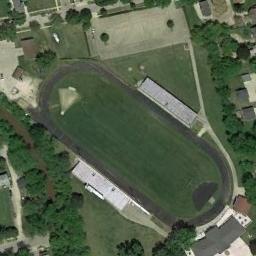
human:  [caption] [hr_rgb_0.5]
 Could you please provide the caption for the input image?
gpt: The ground track field and is surrounded by some trees and houses arranged neatly and an open area is next to the ground track field .

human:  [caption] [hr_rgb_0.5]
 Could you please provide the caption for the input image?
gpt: The track and field is built on the lawn, Next to the residential area and surrounded by a lot of vegetation .

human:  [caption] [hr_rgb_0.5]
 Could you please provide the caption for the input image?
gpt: There are many trees near the ground track field .

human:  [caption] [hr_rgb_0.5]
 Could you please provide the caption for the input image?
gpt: The track in the field is not colored .

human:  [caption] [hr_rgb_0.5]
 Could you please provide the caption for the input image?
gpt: A ground track field with a black track and some trees around .